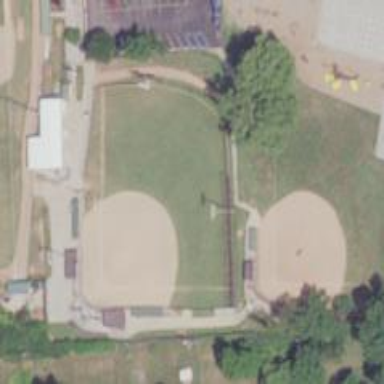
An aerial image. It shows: Baseball pitch for leisure land.